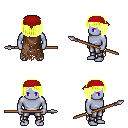
a pixel art fantasy rpg character, male body template, dark elf, purple skin, brown tattered cape, metal pants, gold pageboy hairstyle, red bandana, spear, four views (front, back, left, right), 2x2 character sprite sheet, small pixel art, hard edges, no anti-aliasing